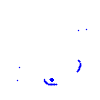
Particle: proton